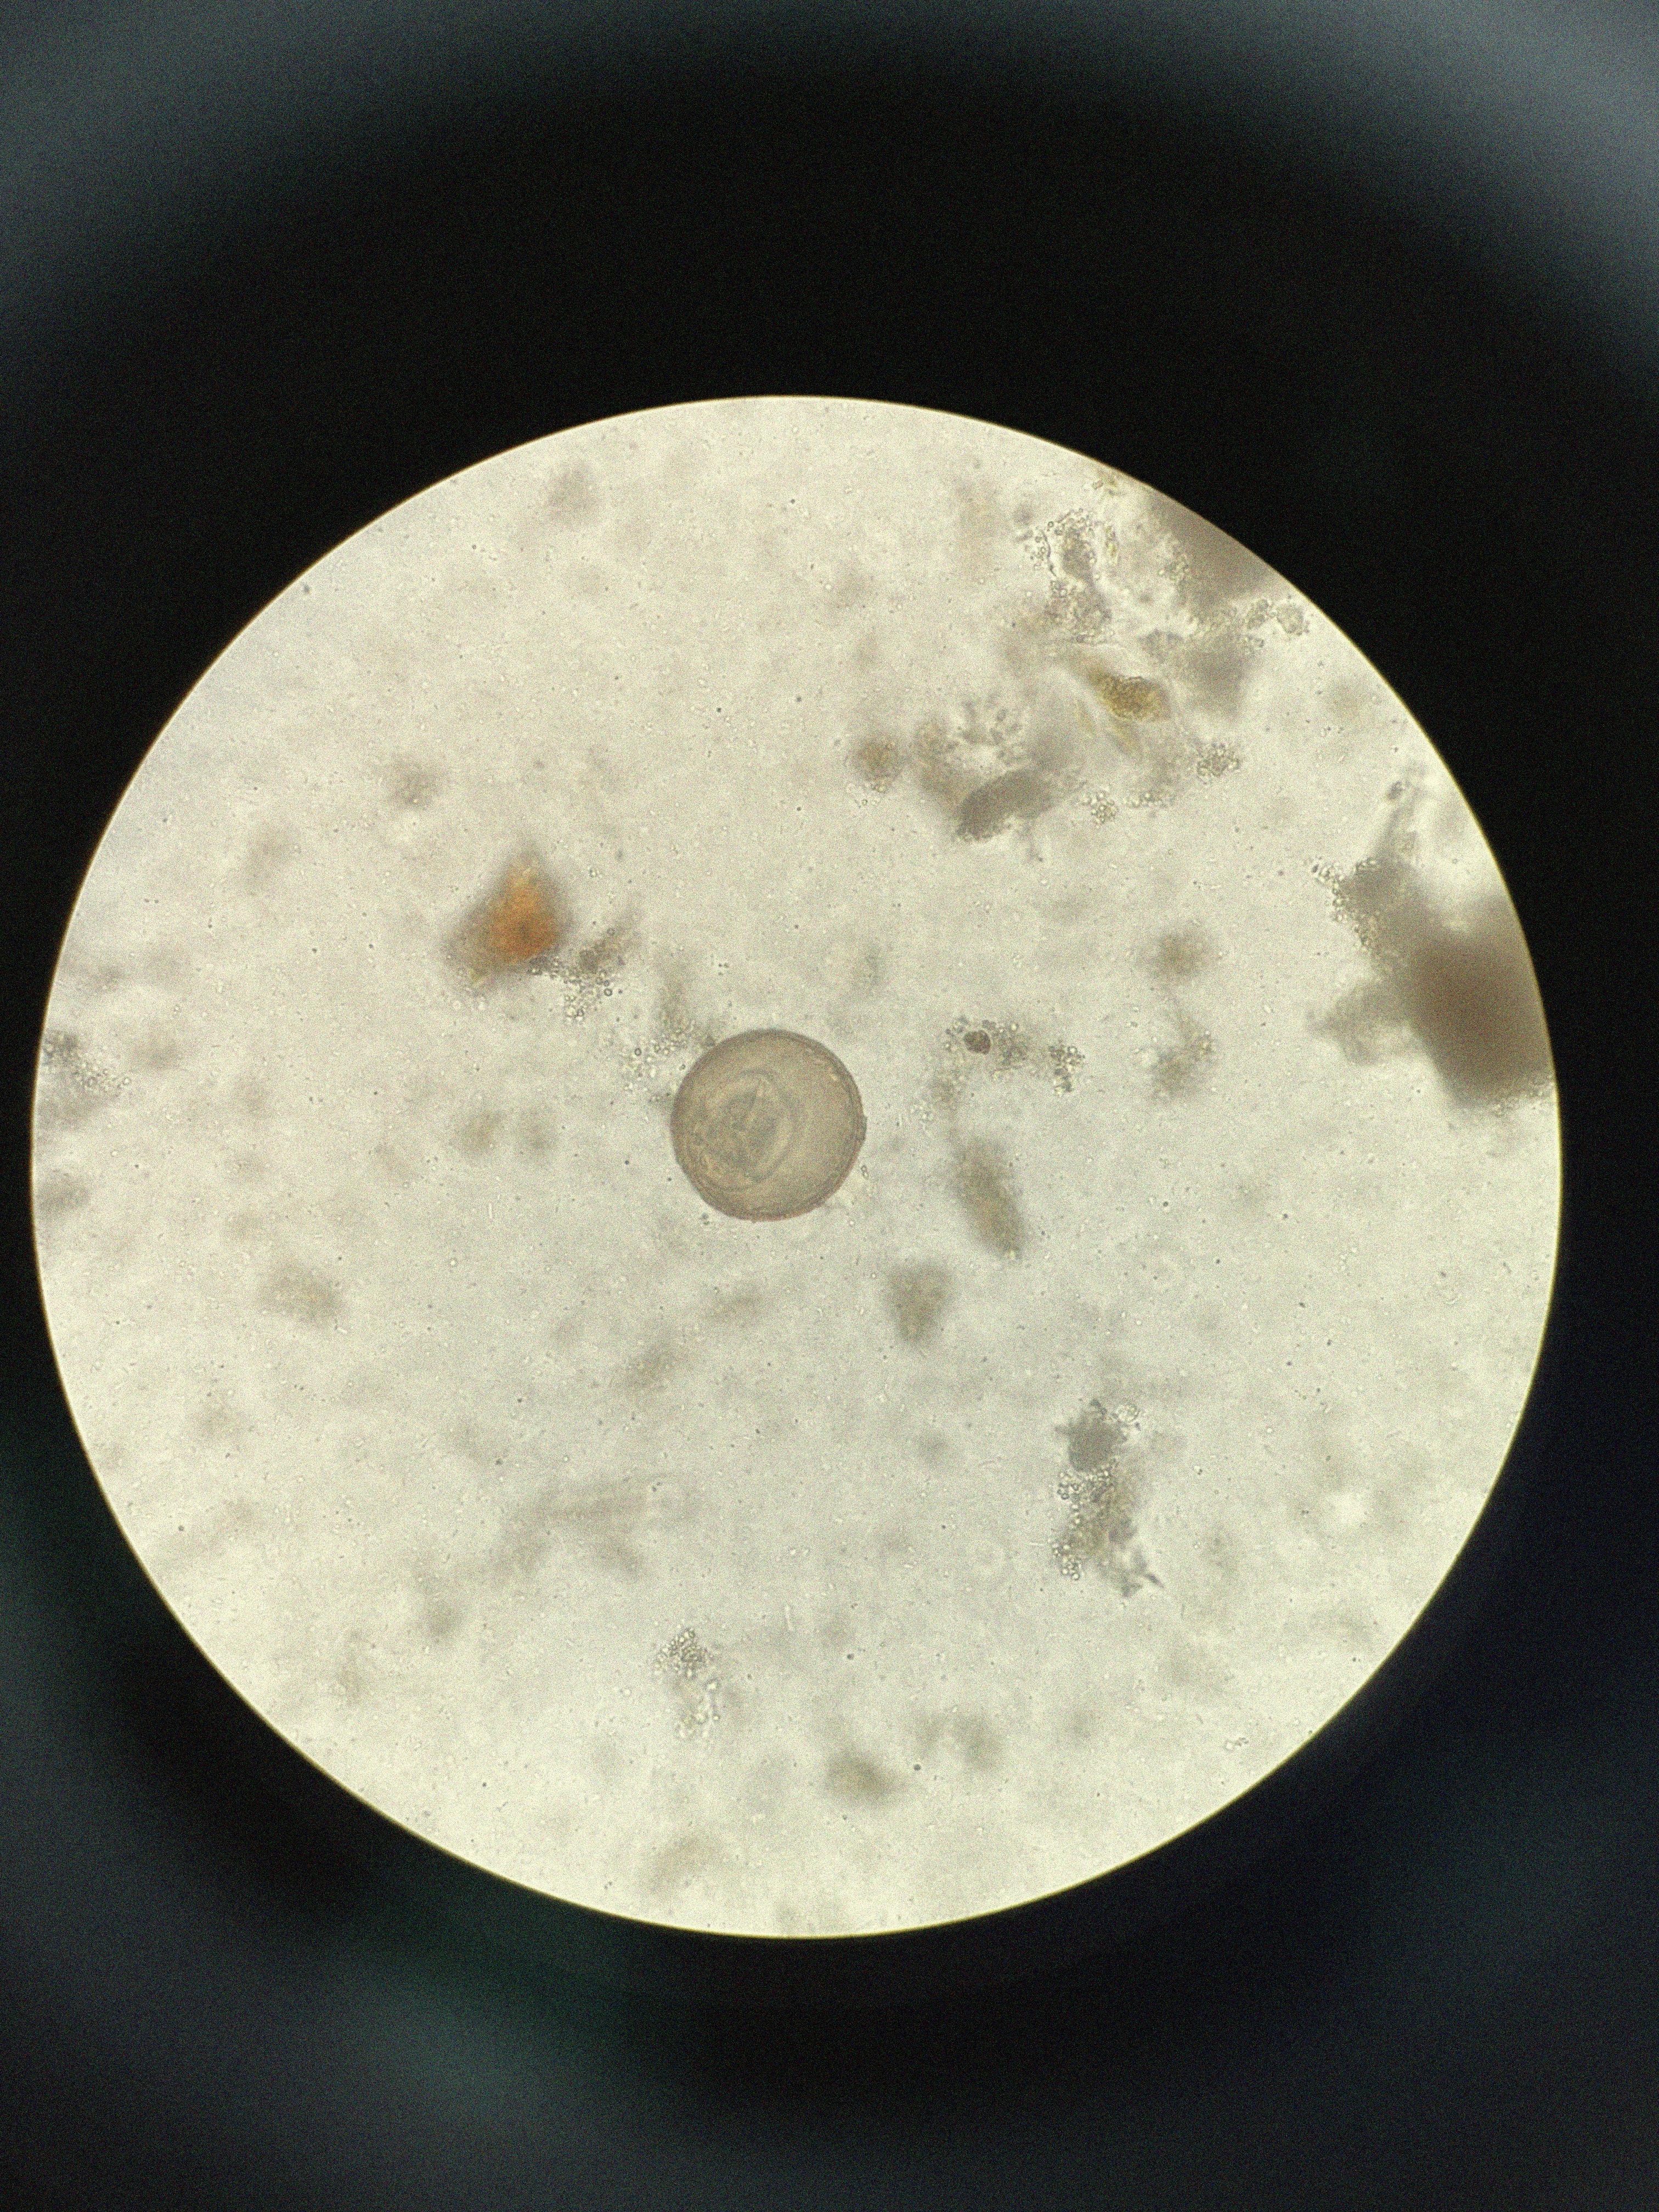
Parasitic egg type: Hymenolepis diminuta